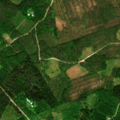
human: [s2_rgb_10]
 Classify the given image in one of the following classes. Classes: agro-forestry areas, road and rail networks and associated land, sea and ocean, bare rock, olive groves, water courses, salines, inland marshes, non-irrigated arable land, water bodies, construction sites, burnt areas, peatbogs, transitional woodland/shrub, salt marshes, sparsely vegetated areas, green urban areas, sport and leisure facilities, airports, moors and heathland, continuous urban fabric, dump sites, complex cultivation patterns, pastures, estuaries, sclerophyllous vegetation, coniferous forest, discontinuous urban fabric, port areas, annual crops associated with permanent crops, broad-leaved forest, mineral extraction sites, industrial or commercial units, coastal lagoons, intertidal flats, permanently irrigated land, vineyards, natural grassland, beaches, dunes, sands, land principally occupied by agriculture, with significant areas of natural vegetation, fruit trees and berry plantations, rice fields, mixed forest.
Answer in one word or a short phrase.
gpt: coniferous forest, mixed forest, transitional woodland/shrub